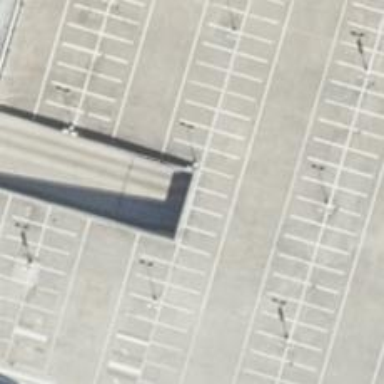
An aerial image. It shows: Concrete parking aisle that serves as building passage tunnel.